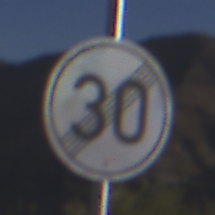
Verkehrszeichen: EndeGeschwindigkeit30
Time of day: MorningAfternoon
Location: Outdoor (Nature)
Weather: PartlyCloudy
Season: NotSpecified
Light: Natural